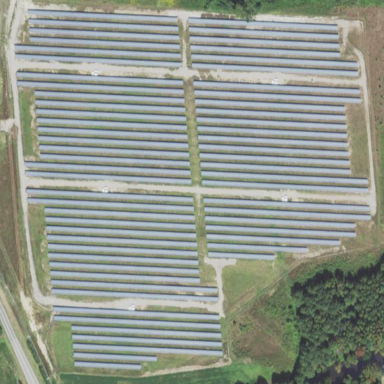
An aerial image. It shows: Industrial area with solar power plant featuring photovoltaic technology. The plant is enclosed by fence.